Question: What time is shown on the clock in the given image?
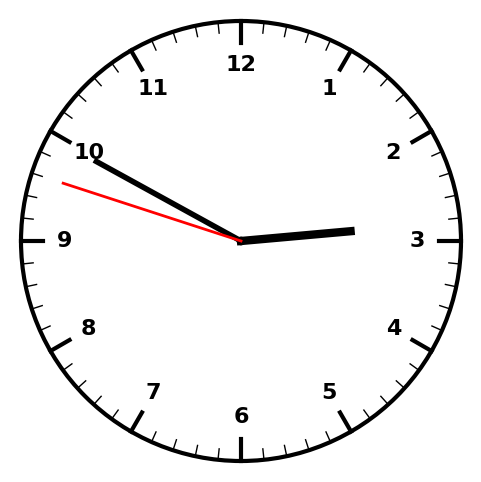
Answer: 02:49:48